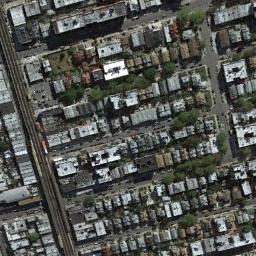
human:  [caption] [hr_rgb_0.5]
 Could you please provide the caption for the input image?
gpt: A dense residential area has lots of trees and houses arranged neatly .

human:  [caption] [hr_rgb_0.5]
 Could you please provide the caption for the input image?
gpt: Some of the houses in the residential area are red .

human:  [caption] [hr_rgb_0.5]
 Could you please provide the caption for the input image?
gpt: The dense residential is next to the road with many cars .

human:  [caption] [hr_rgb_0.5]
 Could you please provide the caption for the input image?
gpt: There are many roads and neatly arranged houses and trees and many vehicles in densely populated areas .

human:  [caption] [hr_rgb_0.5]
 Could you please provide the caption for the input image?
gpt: There are many white buildings and some black buildings on dense residential area .